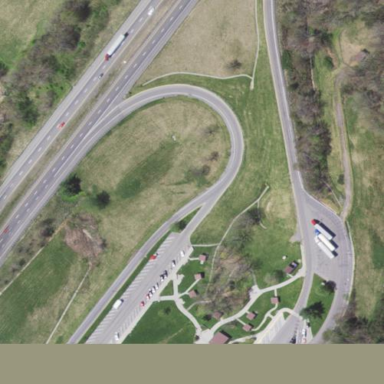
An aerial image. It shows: Rest area on the road.